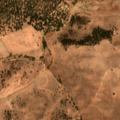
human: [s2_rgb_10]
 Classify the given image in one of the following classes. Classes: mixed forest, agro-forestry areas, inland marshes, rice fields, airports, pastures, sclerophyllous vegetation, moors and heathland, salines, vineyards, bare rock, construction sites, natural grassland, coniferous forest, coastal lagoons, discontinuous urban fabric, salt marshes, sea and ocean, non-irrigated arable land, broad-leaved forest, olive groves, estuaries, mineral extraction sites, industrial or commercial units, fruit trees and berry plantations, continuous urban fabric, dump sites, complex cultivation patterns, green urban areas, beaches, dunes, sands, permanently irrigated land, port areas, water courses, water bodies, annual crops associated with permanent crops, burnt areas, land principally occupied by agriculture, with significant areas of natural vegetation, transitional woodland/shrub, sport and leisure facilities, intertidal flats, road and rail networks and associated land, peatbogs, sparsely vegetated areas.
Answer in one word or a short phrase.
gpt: pastures, agro-forestry areas, water bodies